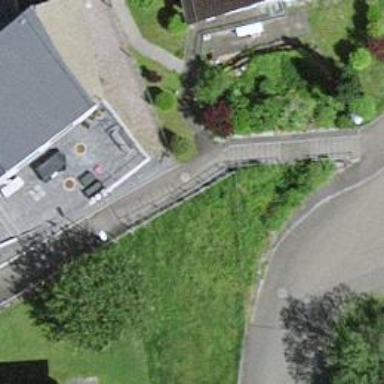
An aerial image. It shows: Road with steps.